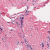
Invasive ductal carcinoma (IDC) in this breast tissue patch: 0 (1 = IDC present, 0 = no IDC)